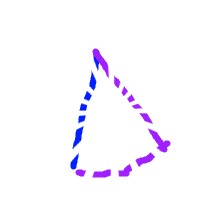
Shape: kite